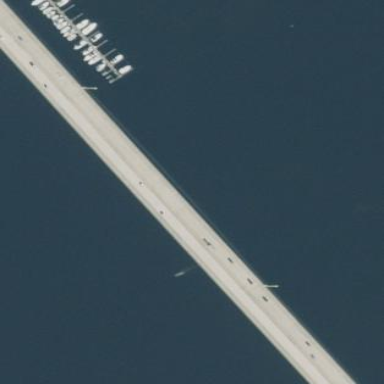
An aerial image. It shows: Bridge with beam structure.